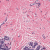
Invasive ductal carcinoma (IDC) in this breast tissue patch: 0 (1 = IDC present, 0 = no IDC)